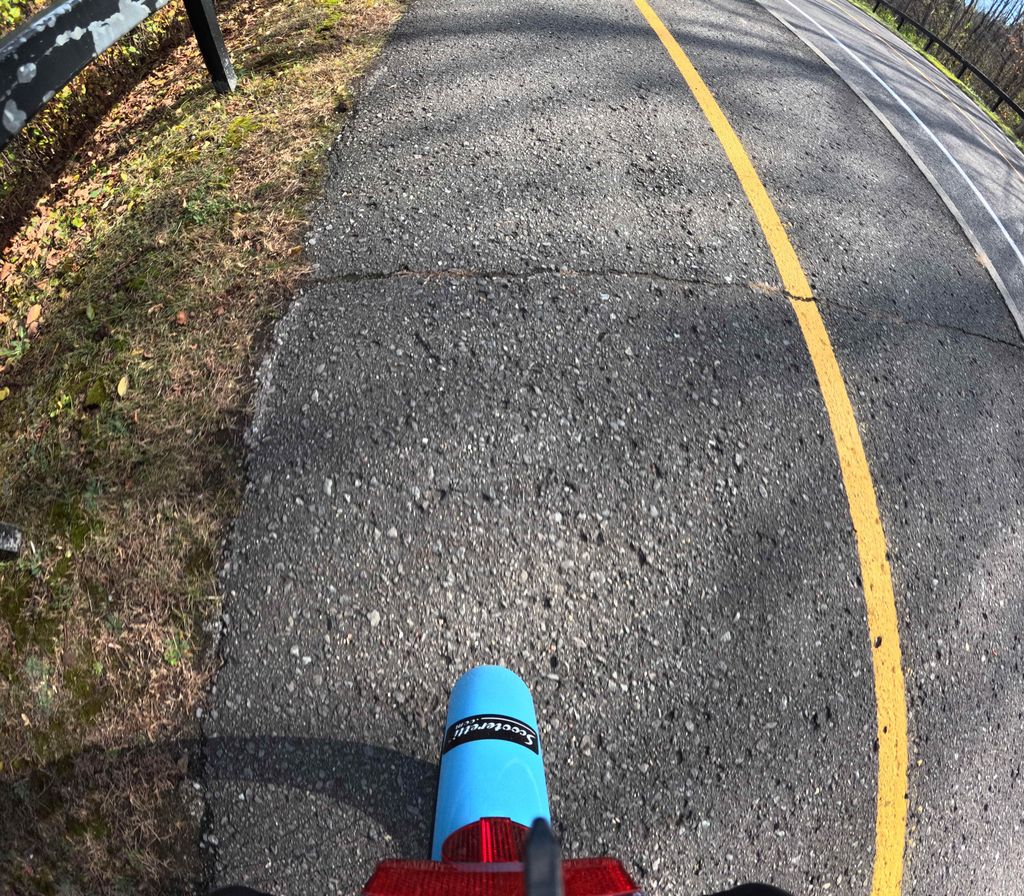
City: ottawa-gatineau